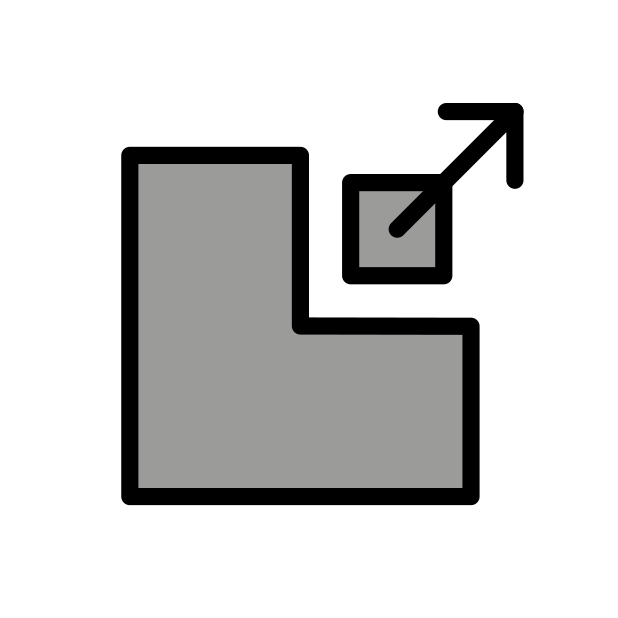
exit